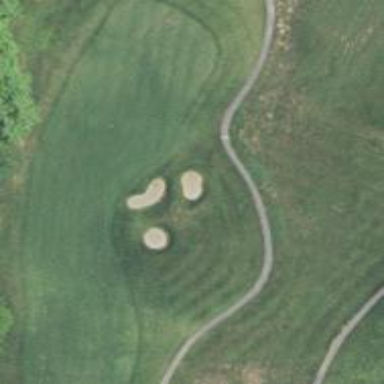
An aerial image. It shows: Path designated for golf carts.